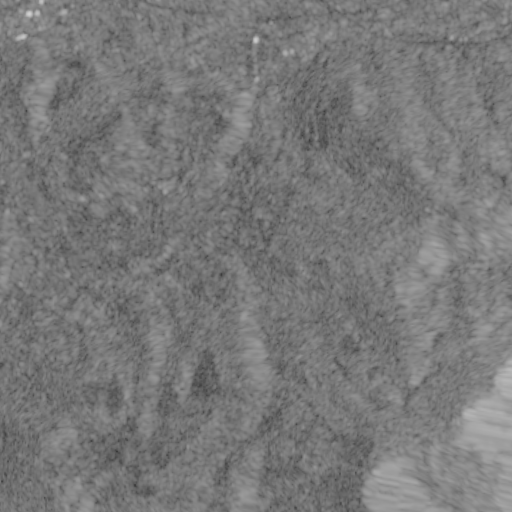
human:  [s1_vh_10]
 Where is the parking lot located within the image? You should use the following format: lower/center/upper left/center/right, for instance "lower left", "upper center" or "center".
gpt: The parking lot is located in the upper left of the image.
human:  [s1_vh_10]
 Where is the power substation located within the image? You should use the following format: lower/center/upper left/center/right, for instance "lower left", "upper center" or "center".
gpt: The power substation is located in the upper right of the image.
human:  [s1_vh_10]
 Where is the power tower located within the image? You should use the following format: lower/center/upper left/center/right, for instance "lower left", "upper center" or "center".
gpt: The power tower is located in the upper center of the image.
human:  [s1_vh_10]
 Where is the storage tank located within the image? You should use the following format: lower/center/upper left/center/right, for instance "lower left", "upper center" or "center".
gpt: The storage tank is located in the lower left of the image.
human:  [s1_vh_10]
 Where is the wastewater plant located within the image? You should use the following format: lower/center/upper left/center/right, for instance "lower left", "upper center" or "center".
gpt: The wastewater plant is located in the upper center of the image.
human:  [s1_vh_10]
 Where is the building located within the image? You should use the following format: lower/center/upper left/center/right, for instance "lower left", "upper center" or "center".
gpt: There is no building in the image.

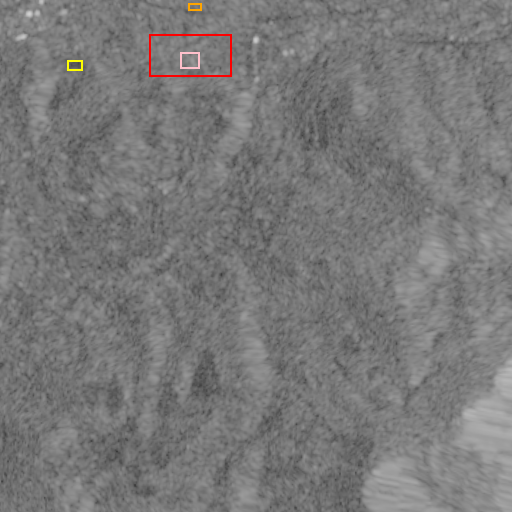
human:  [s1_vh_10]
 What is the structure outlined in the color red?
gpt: The structure outlined in red is a crop field.
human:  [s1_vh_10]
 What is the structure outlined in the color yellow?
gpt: The structure outlined in yellow is a park.
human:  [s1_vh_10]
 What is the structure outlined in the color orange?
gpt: The structure outlined in orange is a power substation.
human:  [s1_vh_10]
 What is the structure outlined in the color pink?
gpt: The structure outlined in pink is a wastewater plant.
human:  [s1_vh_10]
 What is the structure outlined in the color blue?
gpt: There is no blue outline.